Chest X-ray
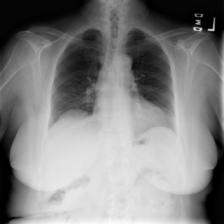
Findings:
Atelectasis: negative
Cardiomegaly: negative
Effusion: negative
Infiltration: negative
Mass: negative
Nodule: negative
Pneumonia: negative
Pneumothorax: negative
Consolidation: negative
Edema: negative
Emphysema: negative
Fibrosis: negative
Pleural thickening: negative
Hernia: negative